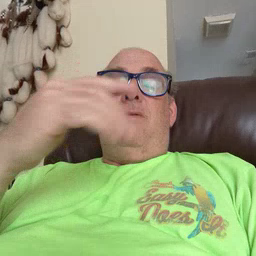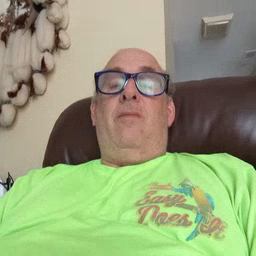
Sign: finger